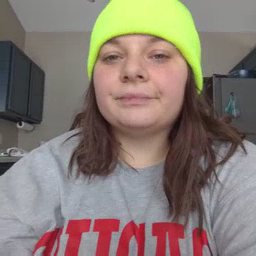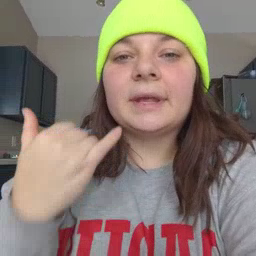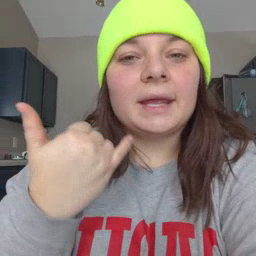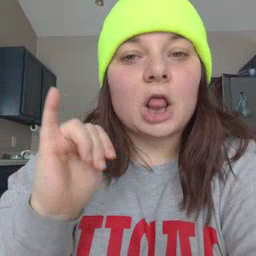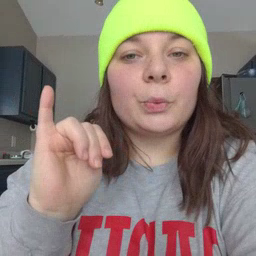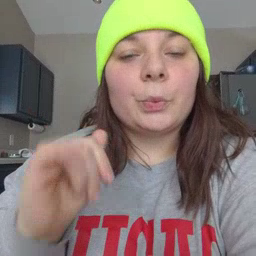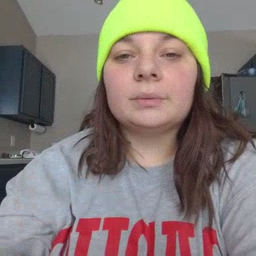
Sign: yellow